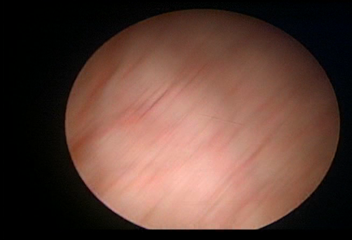
Modality: WLC
Class: Normal mucosa
Bladder cancer association: No